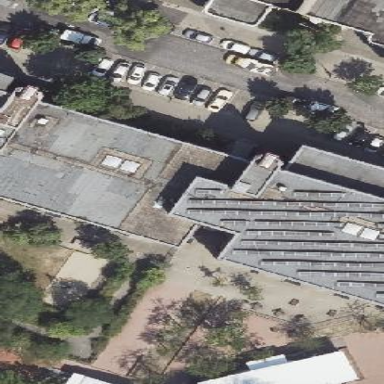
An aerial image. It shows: School building.